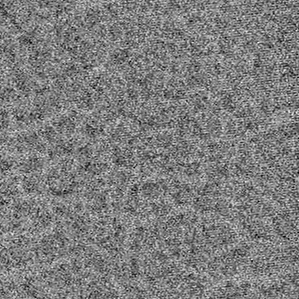
Label: frost